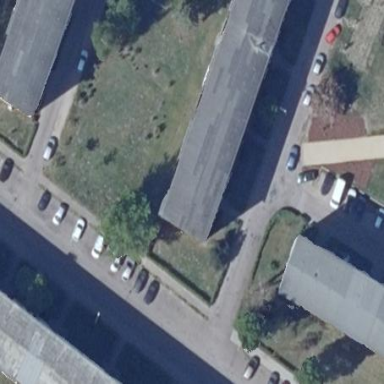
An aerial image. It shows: Parking area with surface.